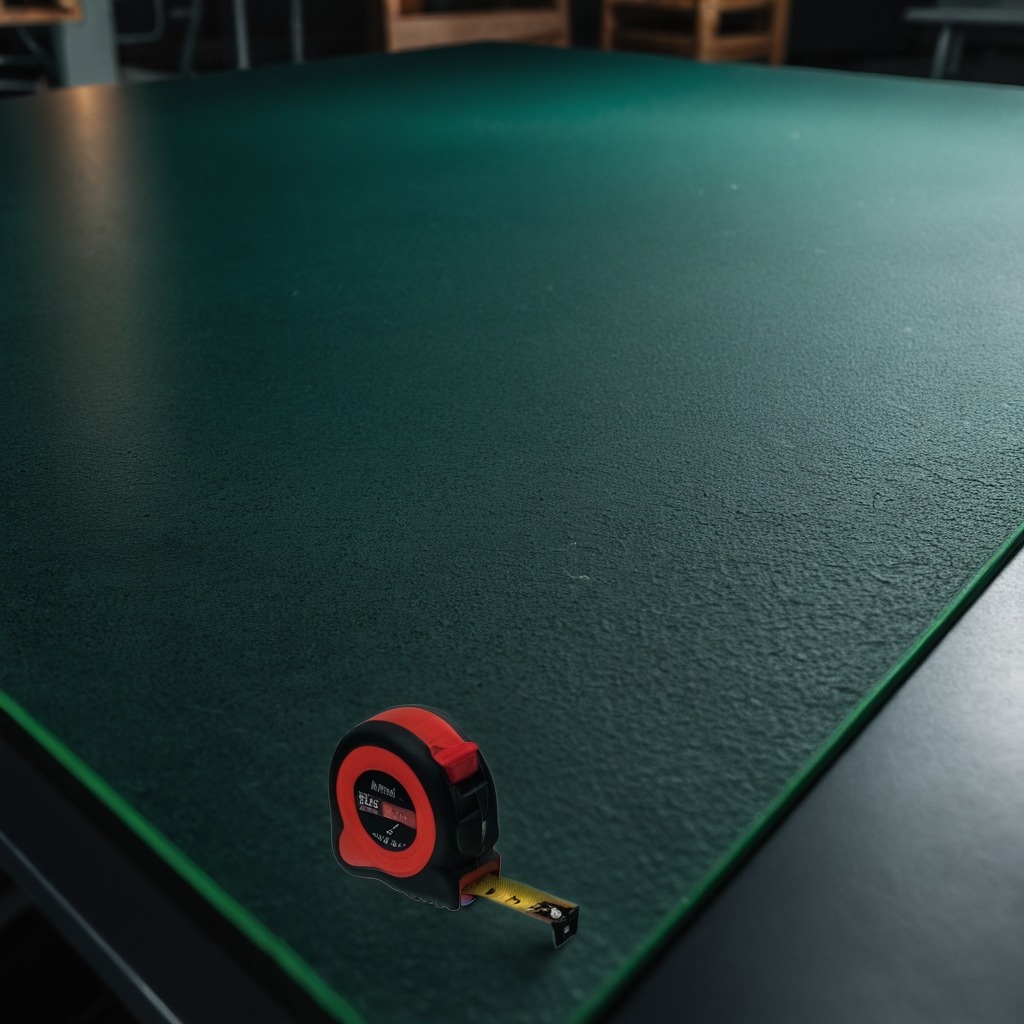
A measuring tape lies on the green rubber mat inside a workshop at night.